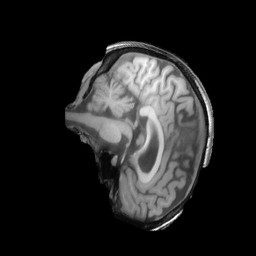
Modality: T1w
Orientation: sagittal
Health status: ill
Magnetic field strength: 3 T